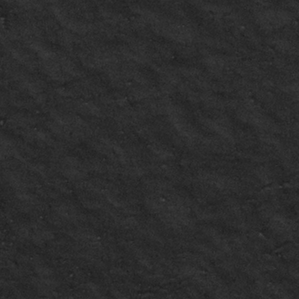
Label: frost